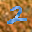
Label: 2